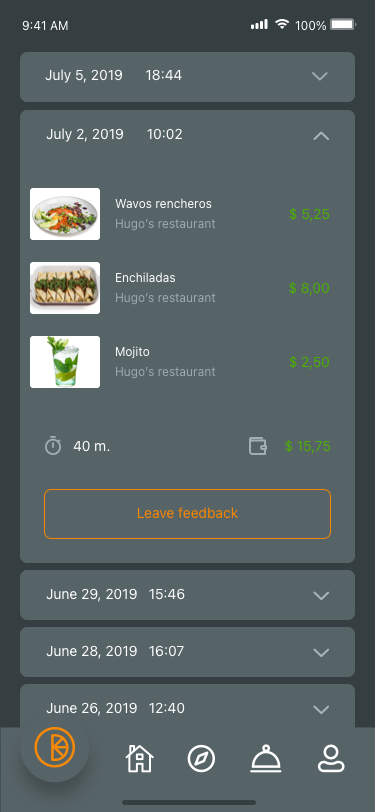
Text in this UI design:
July 5, 2019      18:44
Wavos rencheros
Hugo’s restaurant
$ 5,25
Enchiladas
Hugo’s restaurant
$ 8,00
Mojito
Hugo’s restaurant
$ 2,50
40 m.
$ 15,75
July 2, 2019      10:02
Leave feedback
June 29, 2019   15:46
June 28, 2019   16:07
June 26, 2019   12:40
100%
9:41 AM